Field crop: tomato
Growth stage: 1
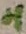
Species: solanum